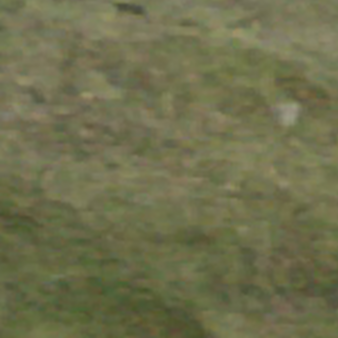
Label: other